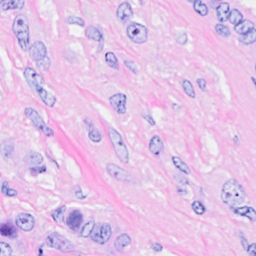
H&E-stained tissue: Breast